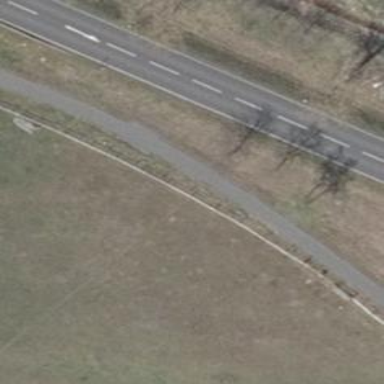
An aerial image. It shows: Asphalt path.